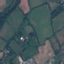
Land use / land cover: Pasture